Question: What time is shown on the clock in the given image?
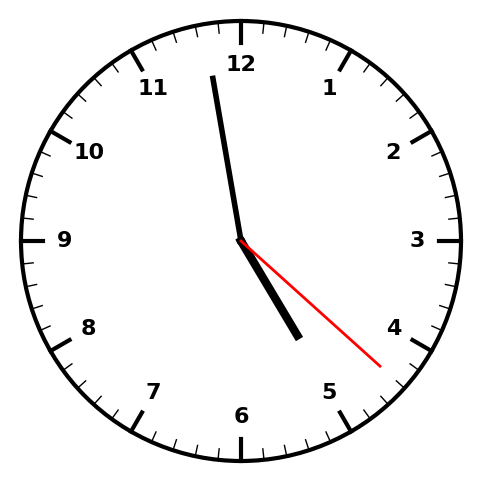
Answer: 04:58:22